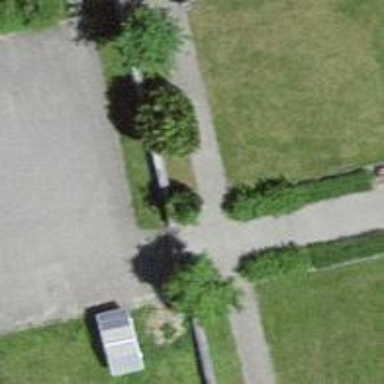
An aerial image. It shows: Gate.